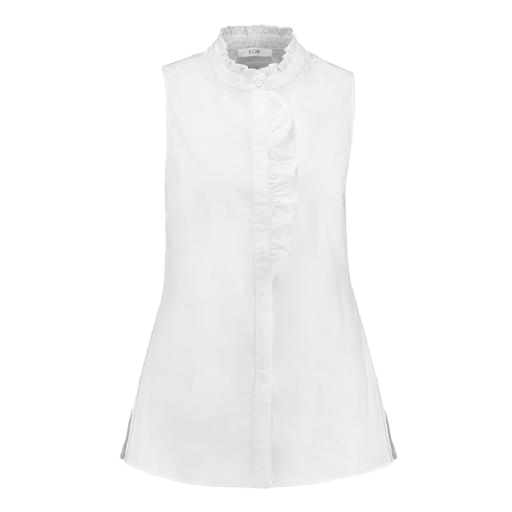
white sleeveless shirt, sleeveless frilled non-button up shirt, sleeveless ruffle front blouse, white background